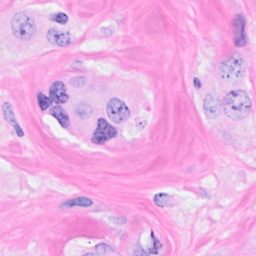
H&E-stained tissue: Breast